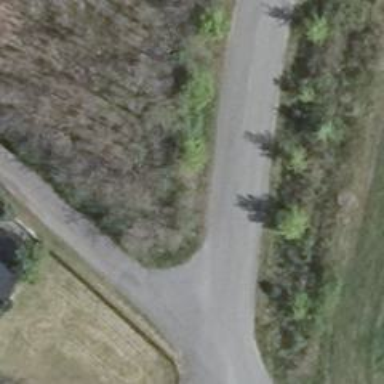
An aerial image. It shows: Unclassified road with asphalt surface.